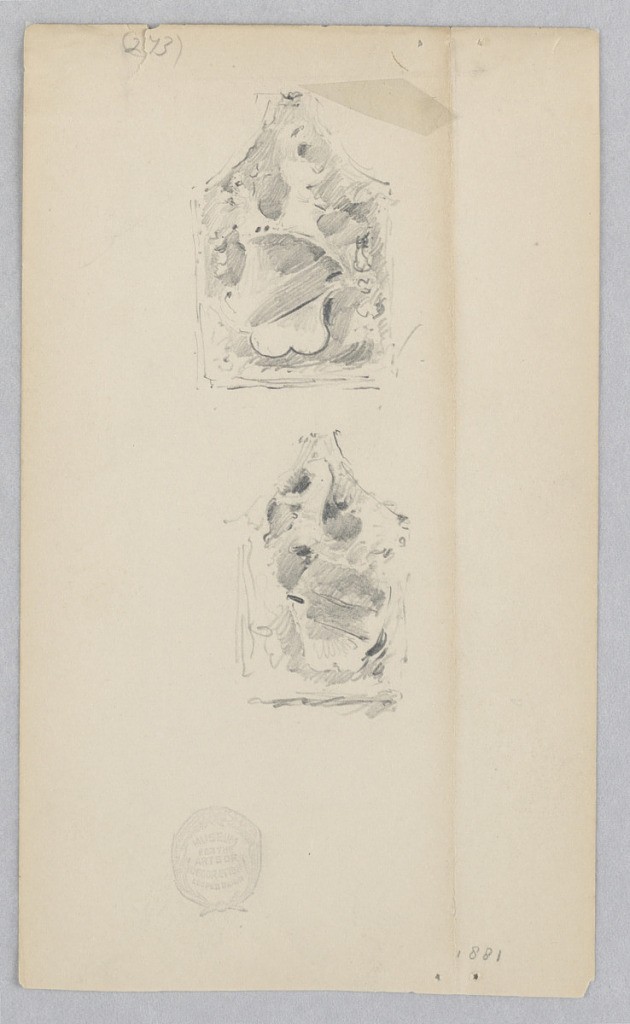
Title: Coat of Arms
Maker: Robert Frederick Blum, American, 1857–1903
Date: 1881
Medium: Graphite on wove paper
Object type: Drawing
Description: Two sketches of coats of arms. Both show heads. The crest animal of the top design shown toward right, that of the design in the center toward left.